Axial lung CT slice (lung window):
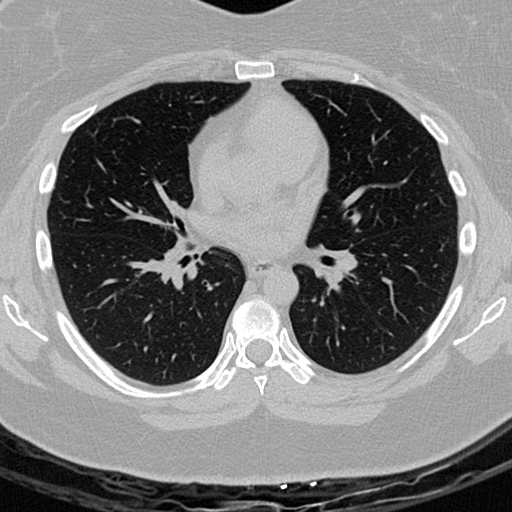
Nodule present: no